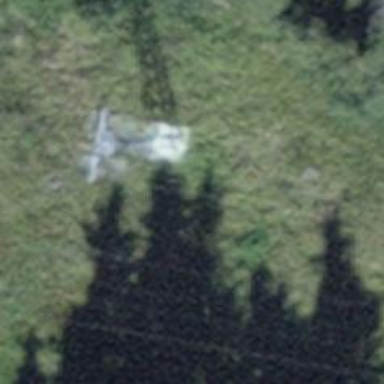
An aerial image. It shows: Pylon for aerialway.